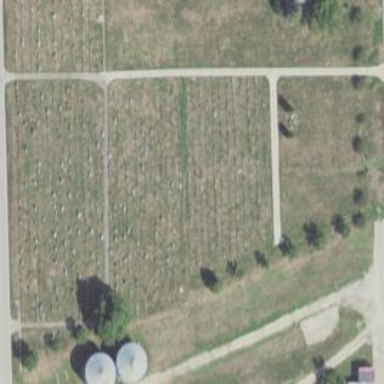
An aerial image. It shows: Cemetery.